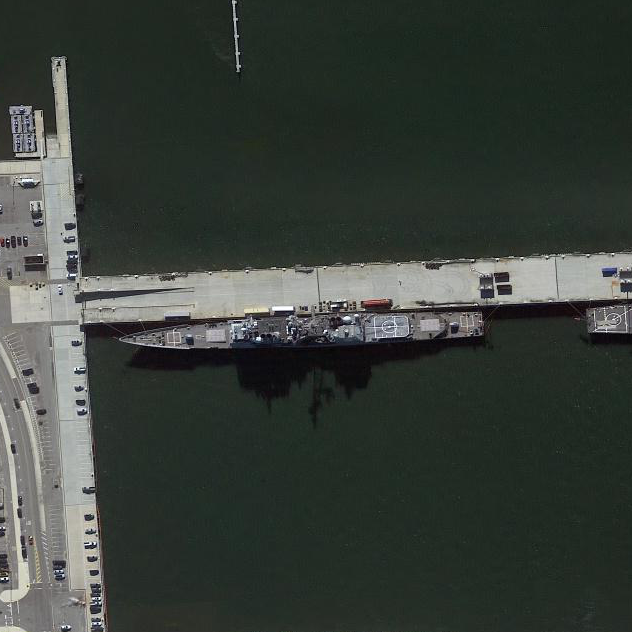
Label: cruiser